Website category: sports
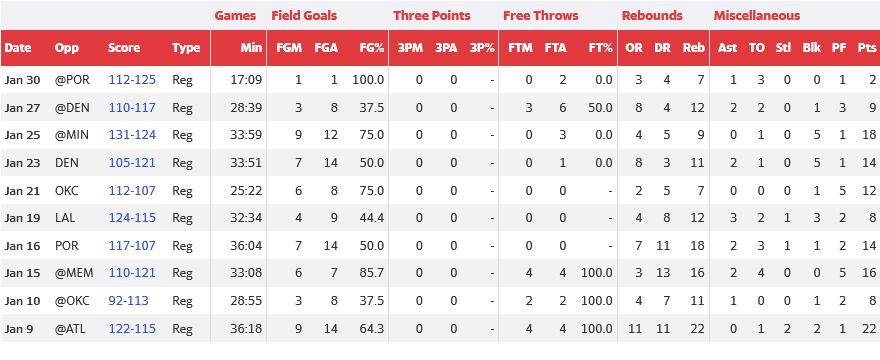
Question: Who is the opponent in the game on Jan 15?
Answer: MEM

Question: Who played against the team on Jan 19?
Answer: LAL

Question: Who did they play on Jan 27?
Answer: DEN

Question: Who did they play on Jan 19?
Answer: LAL

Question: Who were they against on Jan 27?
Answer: DEN

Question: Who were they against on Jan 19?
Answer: LAL

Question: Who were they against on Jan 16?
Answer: POR

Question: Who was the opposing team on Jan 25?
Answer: MIN

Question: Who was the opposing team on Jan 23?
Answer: DEN

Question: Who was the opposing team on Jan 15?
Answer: MEM

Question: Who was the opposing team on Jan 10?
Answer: OKC

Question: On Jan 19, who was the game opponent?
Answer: LAL

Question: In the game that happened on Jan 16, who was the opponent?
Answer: POR

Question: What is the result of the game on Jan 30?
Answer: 112-125

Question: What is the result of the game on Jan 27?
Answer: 110-117

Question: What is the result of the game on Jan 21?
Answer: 112-107

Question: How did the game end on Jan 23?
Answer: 105-121

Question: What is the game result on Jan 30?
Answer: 112-125

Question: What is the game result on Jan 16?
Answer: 117-107

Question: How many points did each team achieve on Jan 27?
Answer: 110-117

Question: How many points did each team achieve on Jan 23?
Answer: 105-121

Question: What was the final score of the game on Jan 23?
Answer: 105-121

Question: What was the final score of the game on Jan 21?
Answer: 112-107

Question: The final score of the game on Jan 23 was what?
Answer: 105-121

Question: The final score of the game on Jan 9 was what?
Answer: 122-115

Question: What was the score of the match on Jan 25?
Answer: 131-124

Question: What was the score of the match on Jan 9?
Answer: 122-115

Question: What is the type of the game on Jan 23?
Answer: Reg

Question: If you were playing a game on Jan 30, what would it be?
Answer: Reg

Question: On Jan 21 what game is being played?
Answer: Reg

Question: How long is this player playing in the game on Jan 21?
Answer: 25:22

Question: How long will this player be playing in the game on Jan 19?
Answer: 32:34

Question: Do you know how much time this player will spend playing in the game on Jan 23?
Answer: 33:51

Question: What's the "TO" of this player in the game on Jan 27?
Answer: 2

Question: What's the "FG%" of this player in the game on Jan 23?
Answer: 50.0

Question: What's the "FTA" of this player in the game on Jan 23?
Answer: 1

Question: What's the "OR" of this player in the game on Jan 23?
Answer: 8

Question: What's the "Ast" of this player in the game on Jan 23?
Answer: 2

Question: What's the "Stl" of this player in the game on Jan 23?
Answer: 0

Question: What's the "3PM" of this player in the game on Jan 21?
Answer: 0

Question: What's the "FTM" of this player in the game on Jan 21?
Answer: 0

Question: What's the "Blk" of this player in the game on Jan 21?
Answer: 1

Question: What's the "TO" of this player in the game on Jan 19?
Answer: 2

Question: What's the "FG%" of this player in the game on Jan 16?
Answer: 50.0

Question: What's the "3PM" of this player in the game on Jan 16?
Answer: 0

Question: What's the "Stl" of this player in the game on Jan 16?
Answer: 1

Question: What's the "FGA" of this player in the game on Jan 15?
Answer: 7

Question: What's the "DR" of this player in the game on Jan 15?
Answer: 13

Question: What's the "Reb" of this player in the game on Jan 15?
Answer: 16

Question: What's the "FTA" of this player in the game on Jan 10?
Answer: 2

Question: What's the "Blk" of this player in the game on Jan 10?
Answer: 1

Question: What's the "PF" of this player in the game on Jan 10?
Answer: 2

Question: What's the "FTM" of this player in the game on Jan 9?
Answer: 4

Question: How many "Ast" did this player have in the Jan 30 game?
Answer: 1

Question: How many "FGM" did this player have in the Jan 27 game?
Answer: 3

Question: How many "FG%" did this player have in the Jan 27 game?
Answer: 37.5

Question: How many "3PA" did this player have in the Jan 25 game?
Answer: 0

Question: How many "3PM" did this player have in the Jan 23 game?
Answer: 0

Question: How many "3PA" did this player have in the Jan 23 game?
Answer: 0

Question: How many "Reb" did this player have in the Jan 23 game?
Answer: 11

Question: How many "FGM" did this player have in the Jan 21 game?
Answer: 6

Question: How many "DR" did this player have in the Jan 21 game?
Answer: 5

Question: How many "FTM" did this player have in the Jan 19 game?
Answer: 0

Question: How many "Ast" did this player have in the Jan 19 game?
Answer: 3